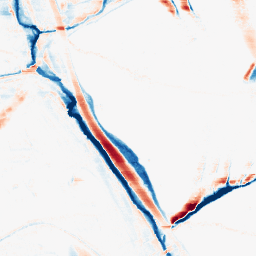
Category: morphological
Decomposition family: morphological_rect
Decomposition parameters: operation: average
width: 20
height: 5
Upsampling method: quadratic
Upsampling parameters: scale: 8
Upsampling scale: 8